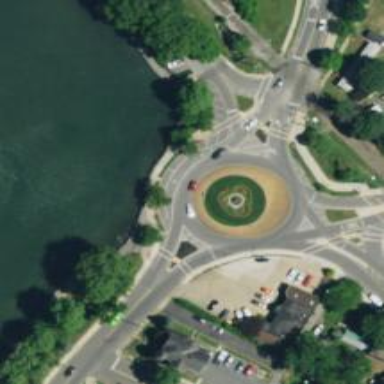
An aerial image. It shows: Secondary road leading to roundabout.